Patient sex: M
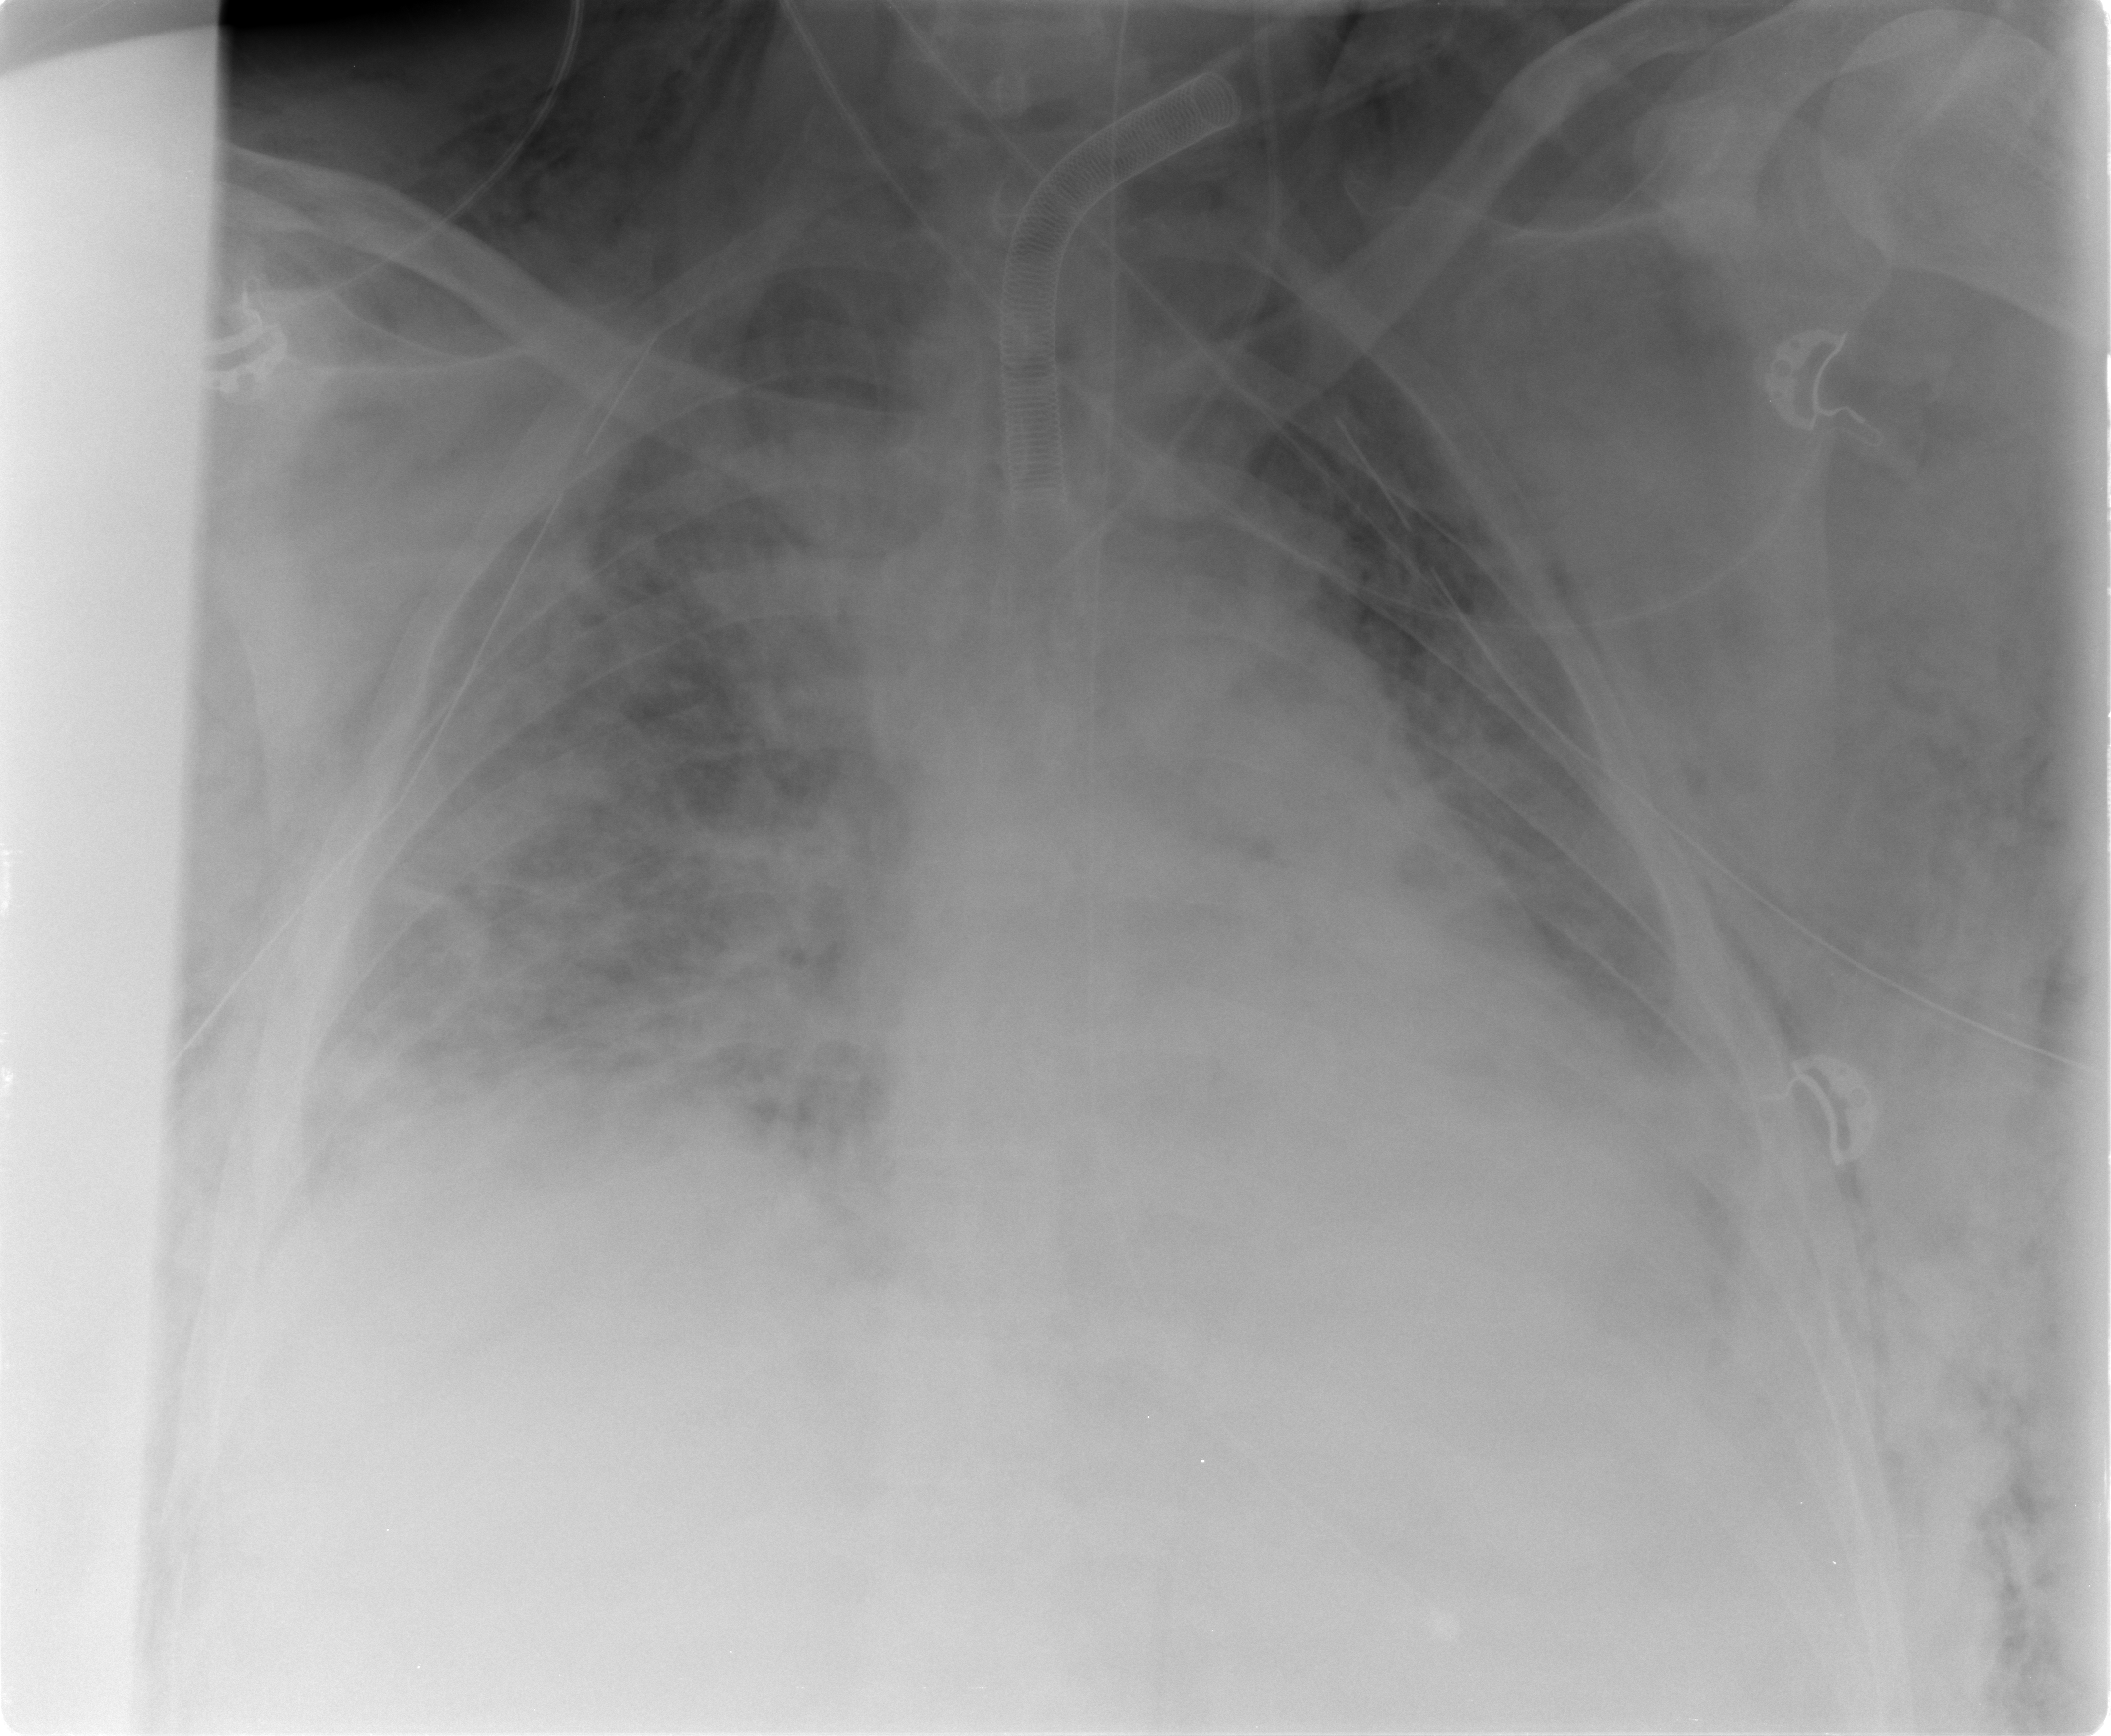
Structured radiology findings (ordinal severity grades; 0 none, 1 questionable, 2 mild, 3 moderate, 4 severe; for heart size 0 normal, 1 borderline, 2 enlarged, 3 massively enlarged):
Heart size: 2
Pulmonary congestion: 2
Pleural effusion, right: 2
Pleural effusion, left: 2
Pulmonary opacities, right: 4
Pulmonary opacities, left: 3
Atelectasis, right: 2
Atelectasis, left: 2